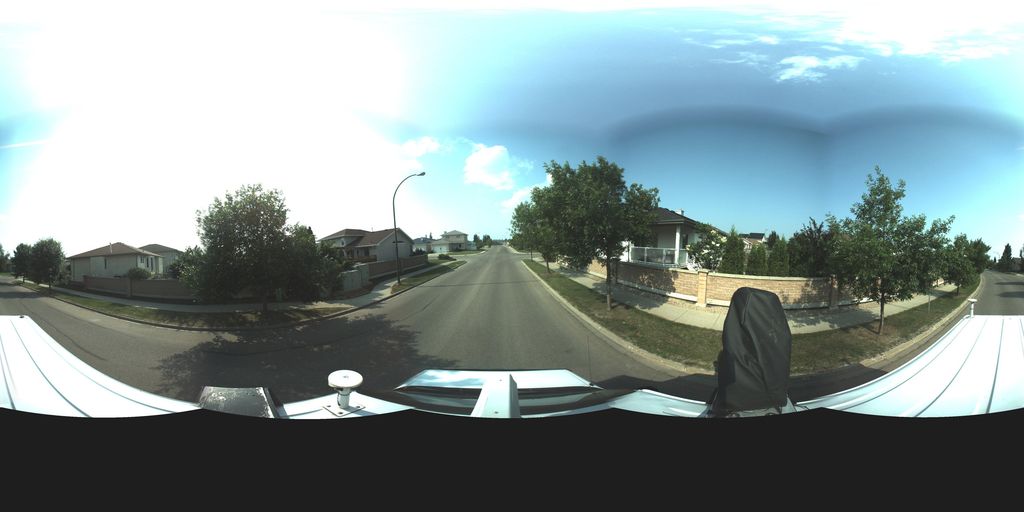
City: saskatoon